Interaction volume radius: 10 \u00c5
Interaction volume height: 30 \u00c5
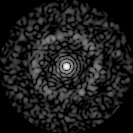
Disorder parameter: 0.8253